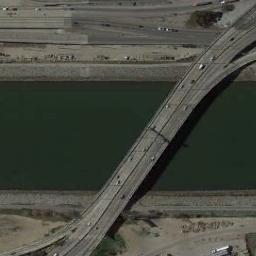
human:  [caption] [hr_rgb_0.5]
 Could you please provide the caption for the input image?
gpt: On one side of the river are vegetation and on the other side are settlements .

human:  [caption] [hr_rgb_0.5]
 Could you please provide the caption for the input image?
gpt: There is a bridge over the river with some roads beside .

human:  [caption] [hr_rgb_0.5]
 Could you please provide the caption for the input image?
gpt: A bridge that crosses the river bank is connected to the land on both sides of the turquoise water  There are many roads on the land .

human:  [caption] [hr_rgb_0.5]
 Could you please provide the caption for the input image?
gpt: A bridge built on a dark green river and some roads on both sides of the river .

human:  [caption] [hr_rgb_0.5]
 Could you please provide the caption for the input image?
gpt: There are many cars on the bridge .